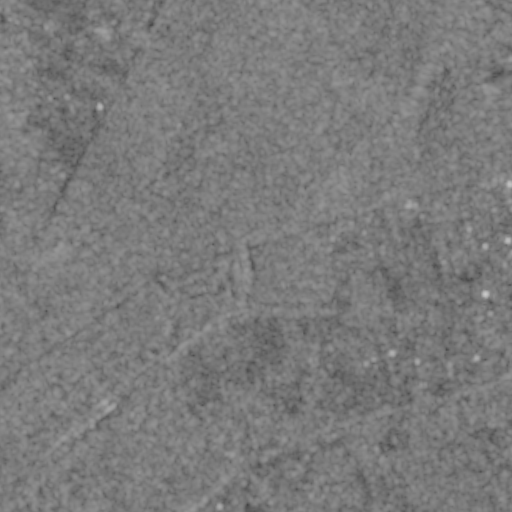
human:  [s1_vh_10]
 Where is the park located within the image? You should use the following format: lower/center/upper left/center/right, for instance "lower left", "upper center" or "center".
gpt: The park is located in the upper left of the image.
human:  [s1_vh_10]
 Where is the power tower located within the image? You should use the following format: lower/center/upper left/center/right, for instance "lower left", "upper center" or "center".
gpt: The power tower is located in the lower right of the image.
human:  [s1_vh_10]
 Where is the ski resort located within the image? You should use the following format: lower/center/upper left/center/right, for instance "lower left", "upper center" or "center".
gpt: The ski resort is located in the upper right of the image.
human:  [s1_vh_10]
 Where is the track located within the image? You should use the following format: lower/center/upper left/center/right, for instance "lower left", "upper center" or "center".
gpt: There is no track in the image.

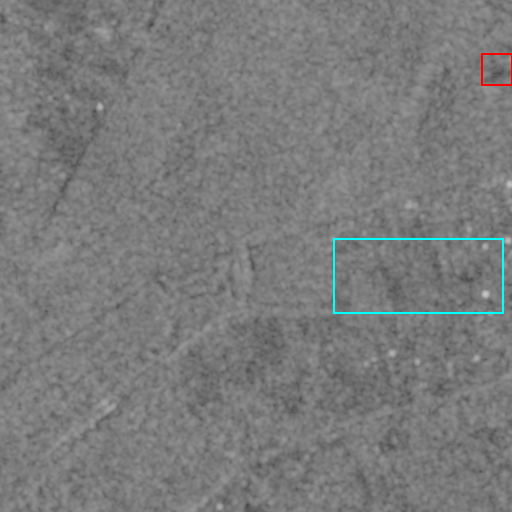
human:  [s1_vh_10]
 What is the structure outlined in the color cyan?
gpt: The structure outlined in cyan is a crop field.
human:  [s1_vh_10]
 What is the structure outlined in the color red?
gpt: The structure outlined in red is a ski resort.
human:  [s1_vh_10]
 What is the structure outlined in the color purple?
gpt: There is no purple outline.